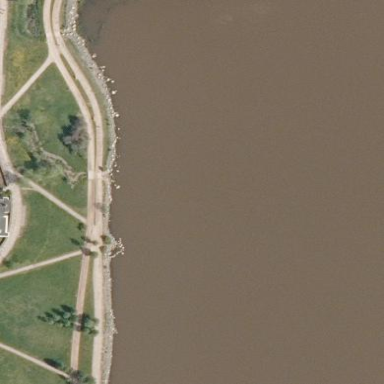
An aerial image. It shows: Park.